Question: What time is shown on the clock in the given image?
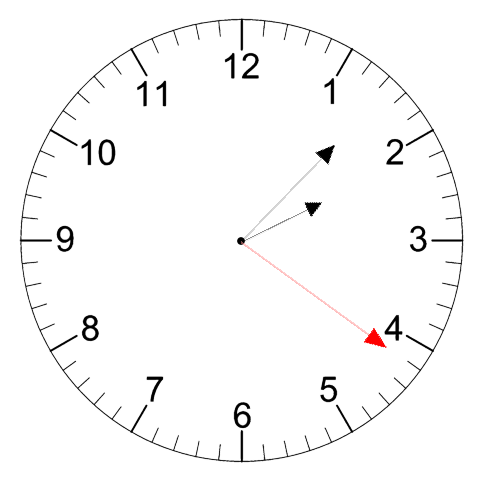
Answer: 02:07:21